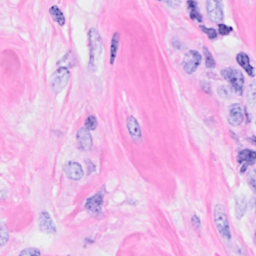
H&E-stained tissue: Breast